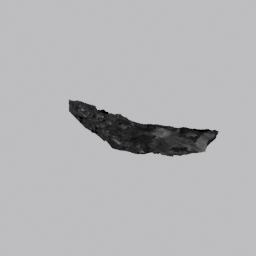
Label: nature